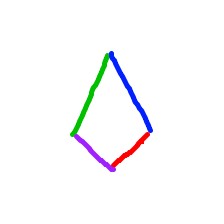
Shape: kite